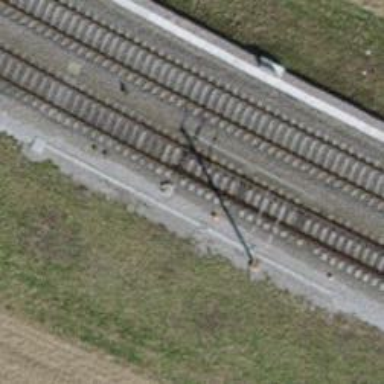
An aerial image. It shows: Railway switch.